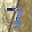
Label: 7